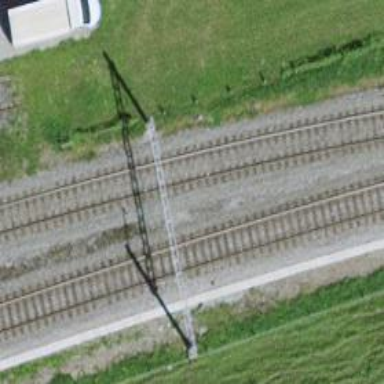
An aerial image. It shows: Single-track railway with electrified contact lines.